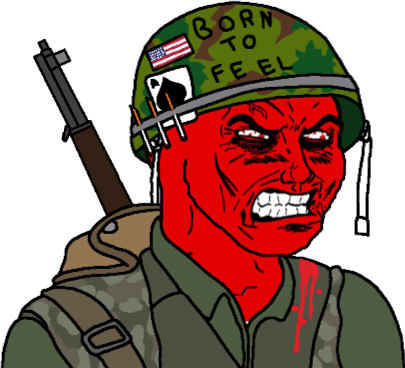
Label: 5_Rage